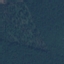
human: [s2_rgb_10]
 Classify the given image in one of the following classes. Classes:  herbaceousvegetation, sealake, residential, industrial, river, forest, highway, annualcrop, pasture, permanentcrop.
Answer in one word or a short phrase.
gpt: Forest